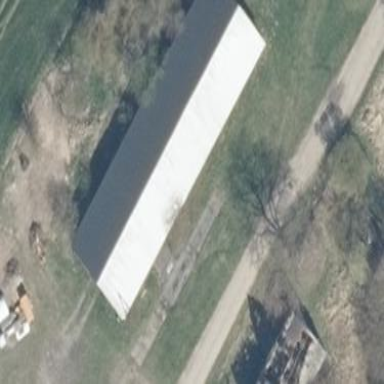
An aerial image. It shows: Gabled building with gray roof.